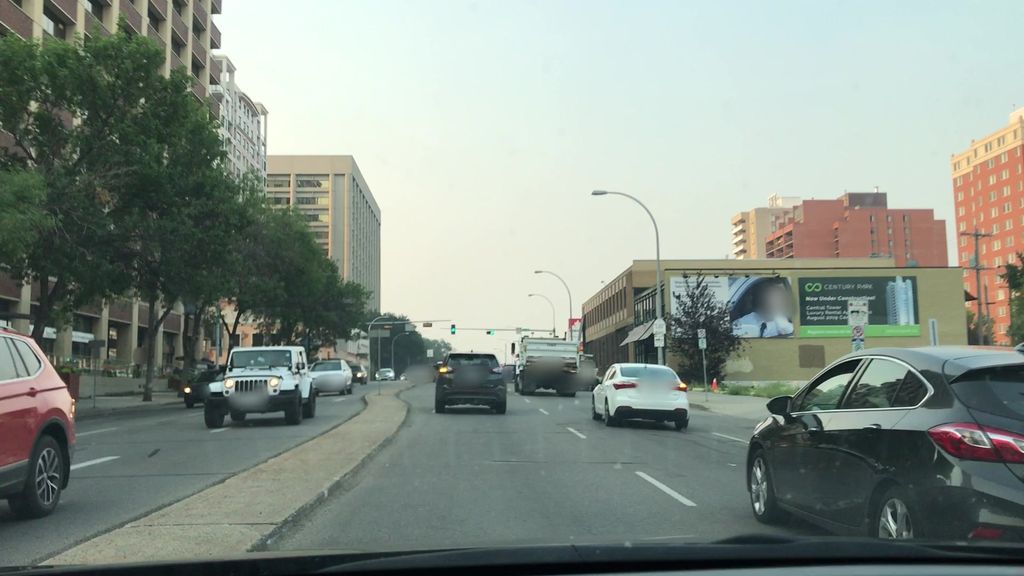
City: edmonton